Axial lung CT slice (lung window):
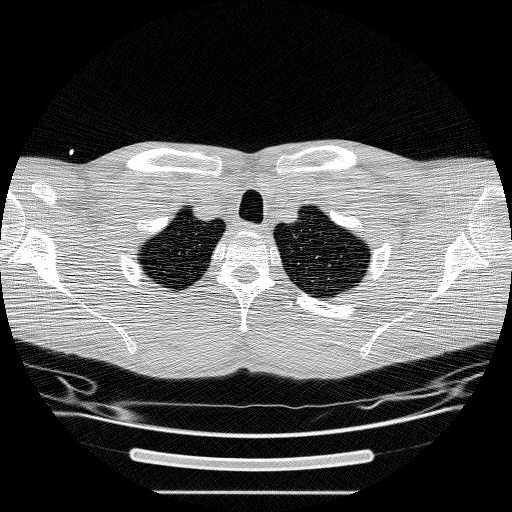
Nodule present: no